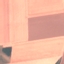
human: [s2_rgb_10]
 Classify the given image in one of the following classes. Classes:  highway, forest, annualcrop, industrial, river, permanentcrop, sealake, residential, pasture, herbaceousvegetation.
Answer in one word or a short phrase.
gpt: AnnualCrop